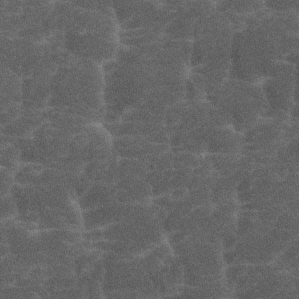
Label: non_frost